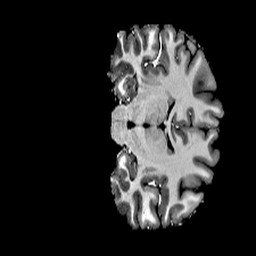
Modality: T1w
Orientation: coronal
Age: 21
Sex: female
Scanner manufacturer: siemens
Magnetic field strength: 6.98 T
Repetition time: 6 s
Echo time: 0.00302 s